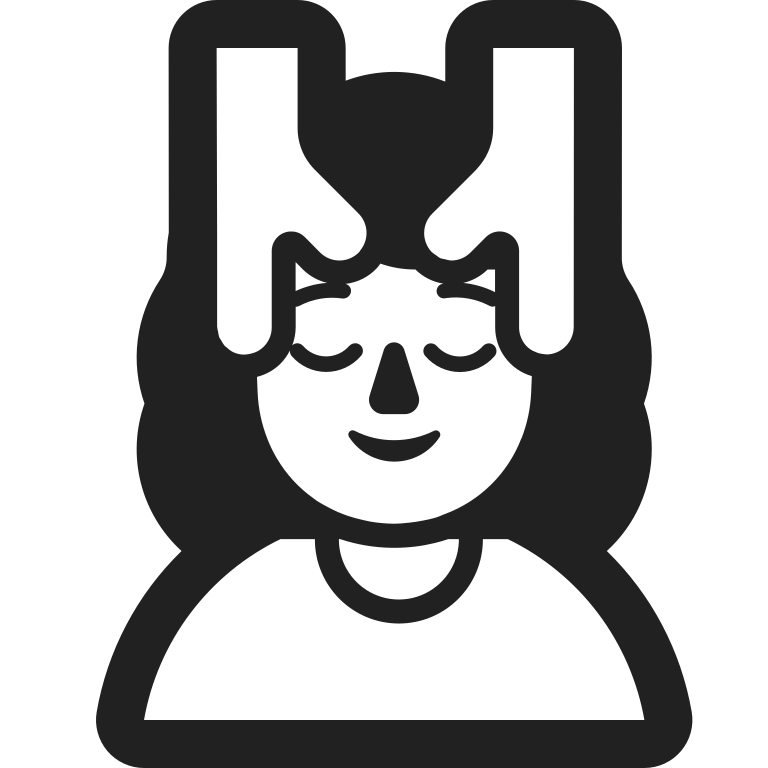
woman getting massage high contrast default